Field crop: tomato
Growth stage: 2
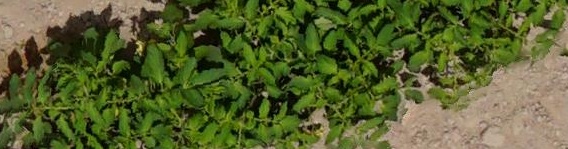
Species: tomato